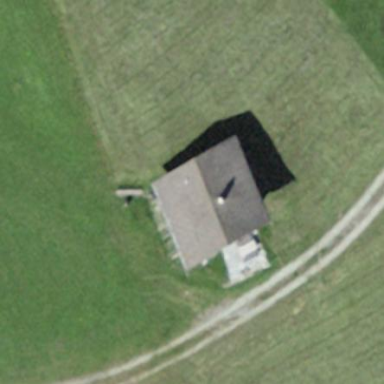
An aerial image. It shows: Simple and straightforward house.